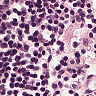
Metastatic tissue present: no